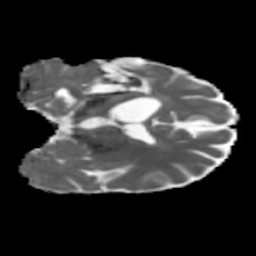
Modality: MD
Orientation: coronal
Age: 42
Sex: male
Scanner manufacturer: siemens
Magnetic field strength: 3 T
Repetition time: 5.47 s
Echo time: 0.0854 s